Question: I'm trying to enable "login as page" for my site, but this is what facebook says ('S3auth' is the name of my page):

How to fix this and where to read about this type of login?
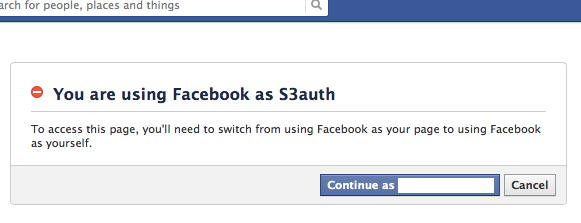
Answer: "Login as page" is not possible, but you could use graph API to fetch user's page data using 'manage_pages' permission and allow them to perform tasks on your site.
Quoted from <URL>:
> Enables your application to retrieve access_tokens for Pages and Applications that the user administrates. The access tokens can be queried by calling //accounts via the Graph API. This permission is only compatible with the Graph API, not the deprecated REST API.
See here for generating long-lived Page access tokens that do not expire after 60 days.